Question: I am trying to model a concept using object-role-modelling, and I can't find the necessary constraint type. I'm wondering if it exists.
Here are three facts:
- - -
This is straightforward to model:

But here's the constraint:
-
For example, suppose we had these commodities.
These are legal
But this is illegal
I looked at the constraint, but that is about the existence of the relationship, not the actual values in the relationship.
Is there something I can use to model this constraint?
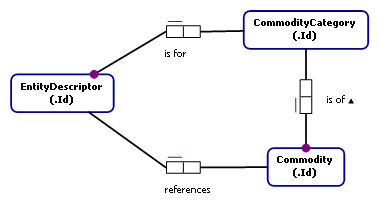
Answer: Written in CQL <URL>, you need a subset constraint like this:
'''
some EntityDescriptor references some Commodity
only if that EntityDescriptor is for some CommodityCategory and that Commodity is of that CommodityCategory;
'''
Note that this becomes more fluent if you include a reading in each direction.
In NORMA, you need a subset constraint that has two role pairs:
The subset pair is the two roles of "EntityDescriptor references Commodity".
The superset pair is the role of EntityDescriptor in "EntityDescriptor is for CommodityCategory,
and the role of Commodity in "Commodity is of CommodityCategory".
Note that the first role of each pair is played by the same type (EntityDescriptor),
and likewise with the second role of each pair (Commodity). It's also possible to use compatible subtype/supertypes, but the types must be compatible in this way.
An equality constraint is like two subset constraints, one running in each direction. It always requires that at least one reference exists whenever an EntityDescriptor is for some CommodityCategory and that Commodity is of that CommodityCategory, .